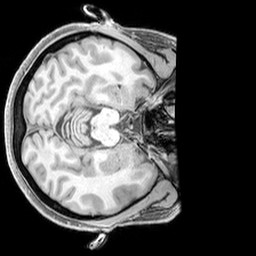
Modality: T1w
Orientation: axial
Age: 49
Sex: female
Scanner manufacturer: siemens
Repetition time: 2.3 s
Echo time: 0.00226 s